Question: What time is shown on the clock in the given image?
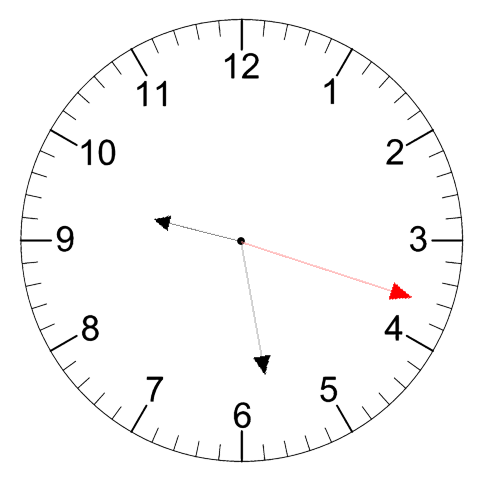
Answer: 09:28:18